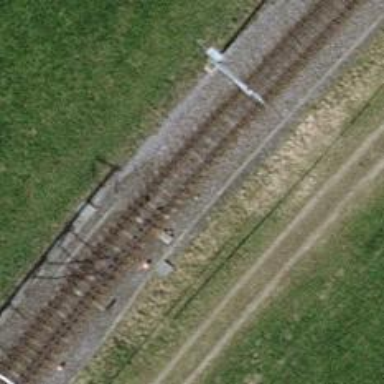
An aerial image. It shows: Railway switch.